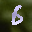
Label: 6